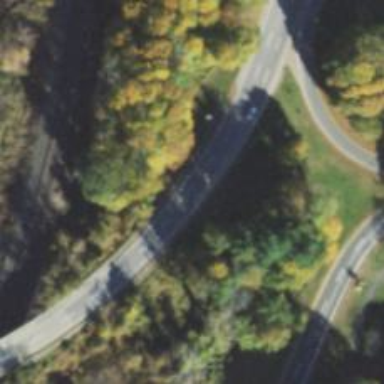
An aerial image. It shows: Asphalt trunk highway designated as motorroad and expressway.